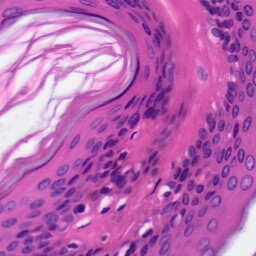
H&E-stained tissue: Skin